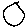
Label: circle